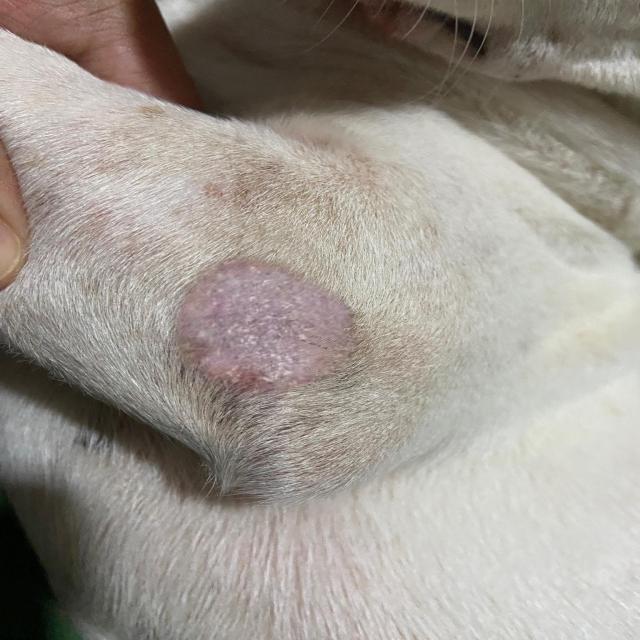
Canine ringworm (Dermatophytosis) — fungal infection caused by Microsporum or Trichophyton. Presents with circular alopecia, scaling, crusting, and broken hairs.